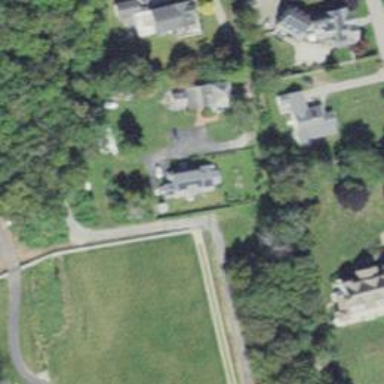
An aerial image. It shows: Residential driveway used as service road.